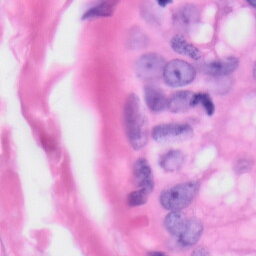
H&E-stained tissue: Skin